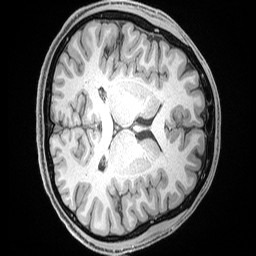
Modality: T1w
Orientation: axial
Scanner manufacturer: siemens
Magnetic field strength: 3 T
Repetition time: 2.53 s
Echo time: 0.00169 s